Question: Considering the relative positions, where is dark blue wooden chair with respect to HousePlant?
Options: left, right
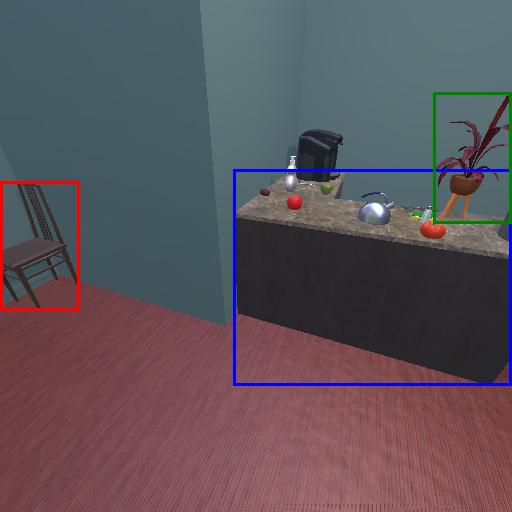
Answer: left